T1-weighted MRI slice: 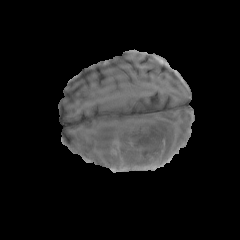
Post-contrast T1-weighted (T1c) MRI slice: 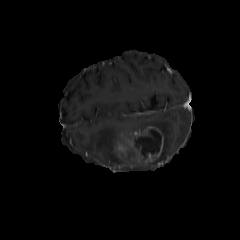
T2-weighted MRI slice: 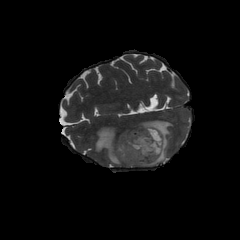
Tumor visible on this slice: yes